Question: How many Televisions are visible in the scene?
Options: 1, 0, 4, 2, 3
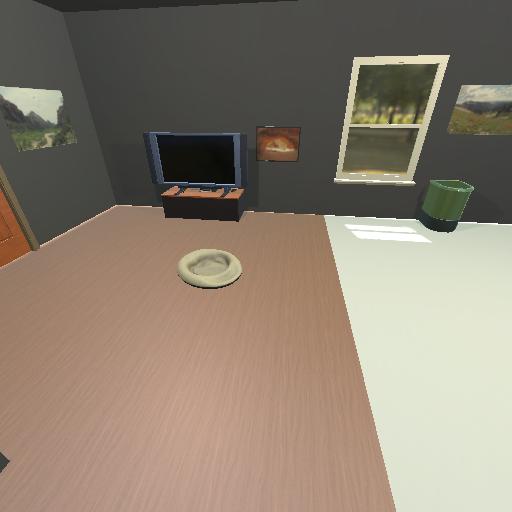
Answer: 1